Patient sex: M
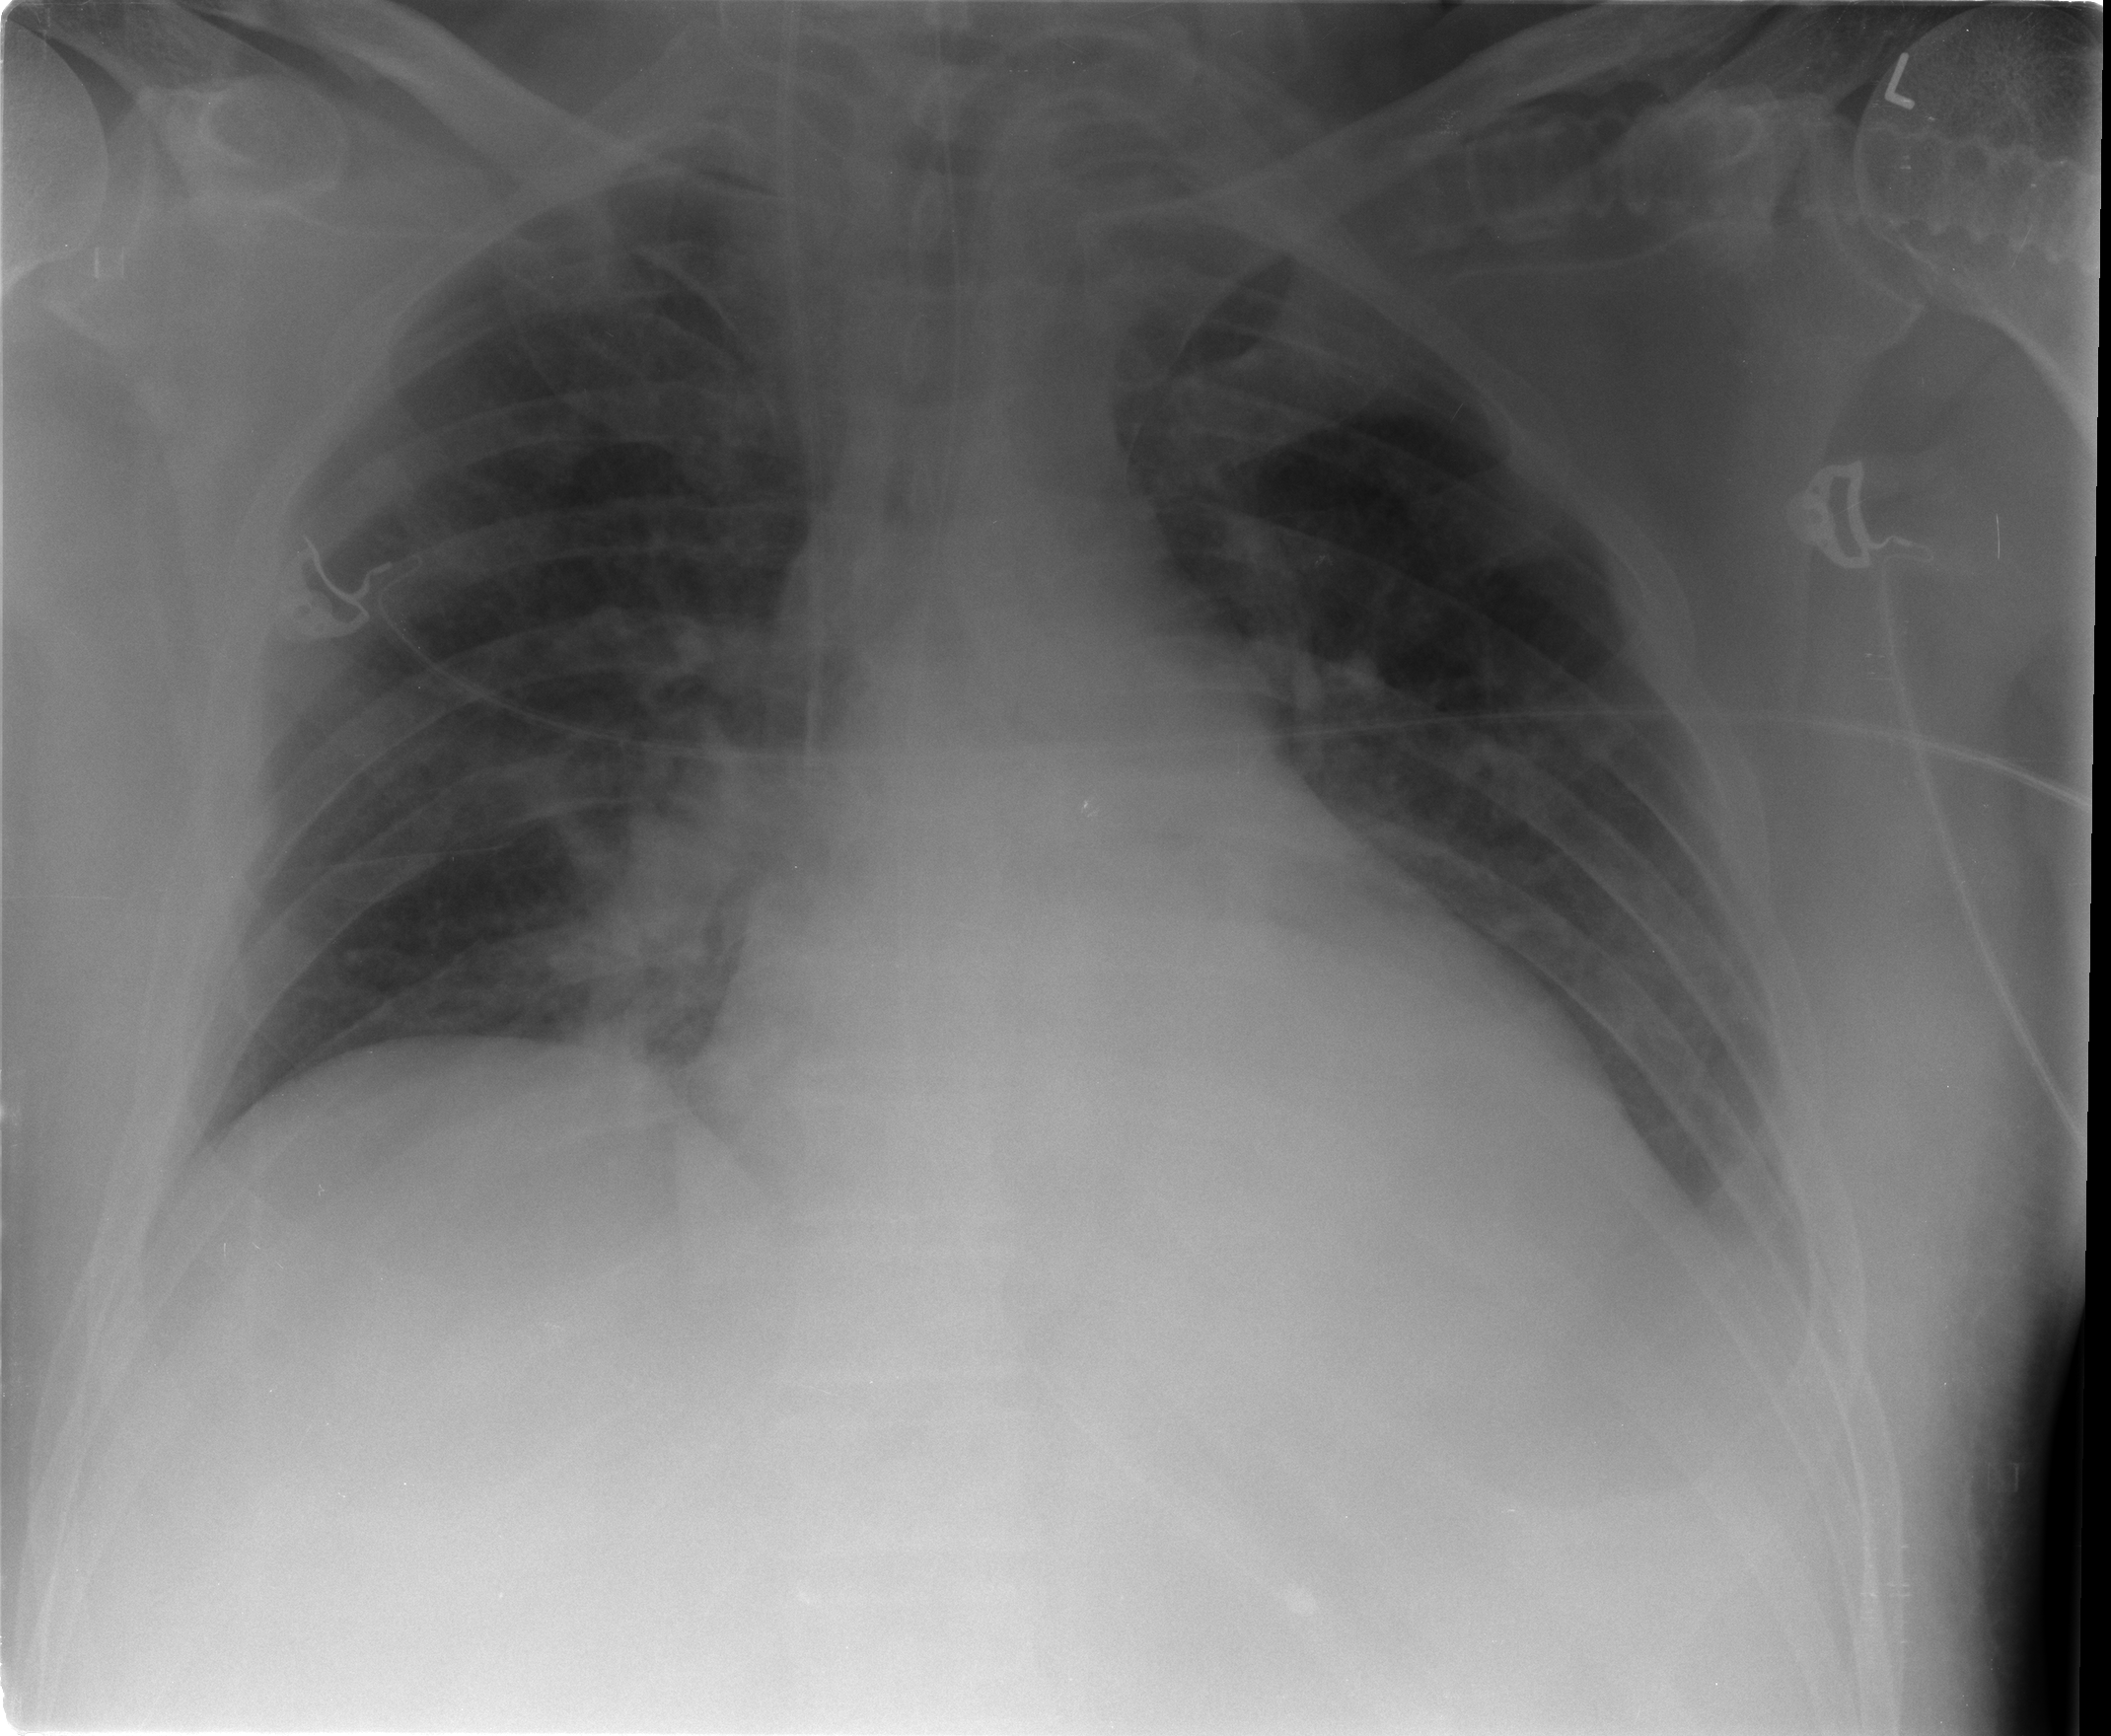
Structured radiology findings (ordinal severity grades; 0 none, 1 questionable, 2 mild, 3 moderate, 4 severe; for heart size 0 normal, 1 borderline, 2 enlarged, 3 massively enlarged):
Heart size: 2
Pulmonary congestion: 1
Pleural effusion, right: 0
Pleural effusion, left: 2
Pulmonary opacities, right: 2
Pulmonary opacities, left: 1
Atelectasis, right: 2
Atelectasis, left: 2